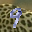
Label: 9